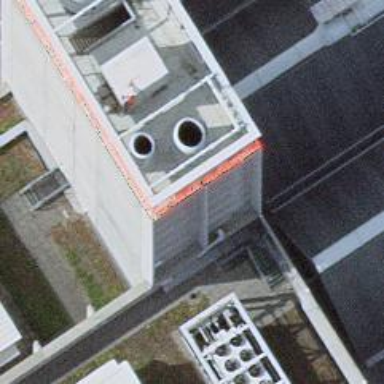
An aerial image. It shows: Chimney that is man-made.